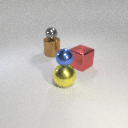
large brown metal cylinder below small gray metal sphere